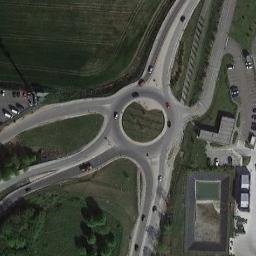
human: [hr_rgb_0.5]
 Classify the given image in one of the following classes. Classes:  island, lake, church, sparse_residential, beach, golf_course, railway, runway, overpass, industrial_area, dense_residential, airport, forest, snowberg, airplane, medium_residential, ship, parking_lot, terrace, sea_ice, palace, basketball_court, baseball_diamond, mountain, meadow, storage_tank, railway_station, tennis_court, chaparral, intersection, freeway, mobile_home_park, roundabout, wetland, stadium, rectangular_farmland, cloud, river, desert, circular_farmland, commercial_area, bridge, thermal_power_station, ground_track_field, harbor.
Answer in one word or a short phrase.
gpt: roundabout